Question: I had Visual Studio 2010 installed on my Windows 7 desktop, that I was using primarily to debug ASP.NET solutions. Everything was working great, until one of the Windows updates installed a new version of the .NET Framework. Now I get the following message when I try to place a breakpoint and then do a "debugger step" in my C# code:

To make matters worse, it doesn't happen all the time. I tried to find any pattern, but the best way I can describe it is sporadic.
Any idea how to fix this?
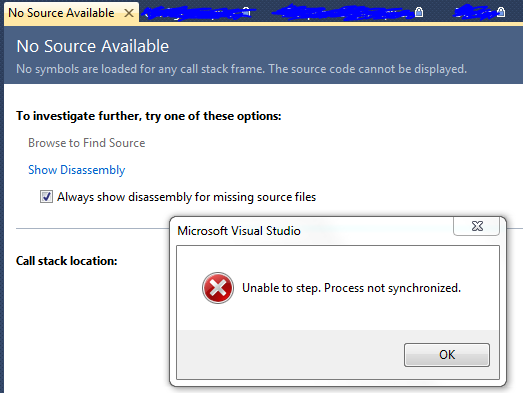
Answer: I just got this in Visual Studio 2015. I was debugging on a separate thread, hit the breakpoint but could not continue. A reboot did not fix it.
I deleted all of my breakpoints, reset the two that I actually wanted and it works!